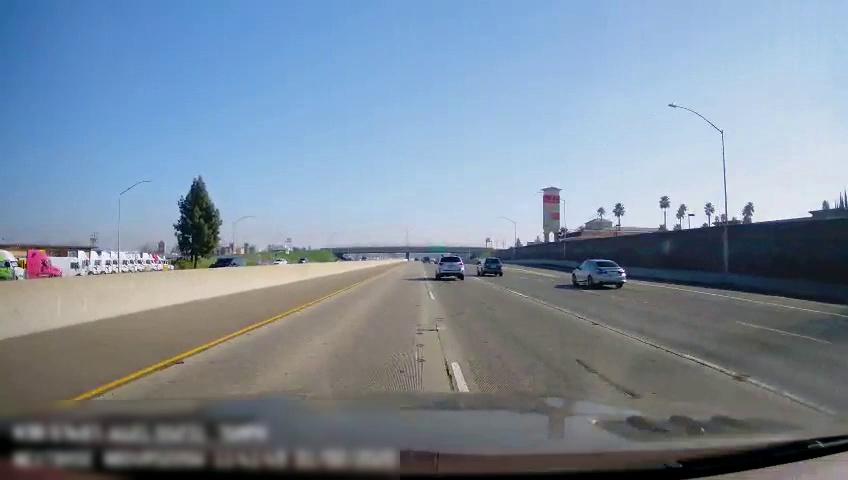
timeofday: Day
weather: Sunny
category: Vehicles | Car
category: Vehicles | Car
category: Vehicles | Car
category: Drivable Space
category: Vehicles | SUV
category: Vehicles | Car
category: Vehicles | SUV
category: Lanes | Current Lane
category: Lanes | Current Lane
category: Lanes | Current Lane
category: Lanes | Alternate Lane
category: Lanes | Alternate Lane
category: Traffic | Signs